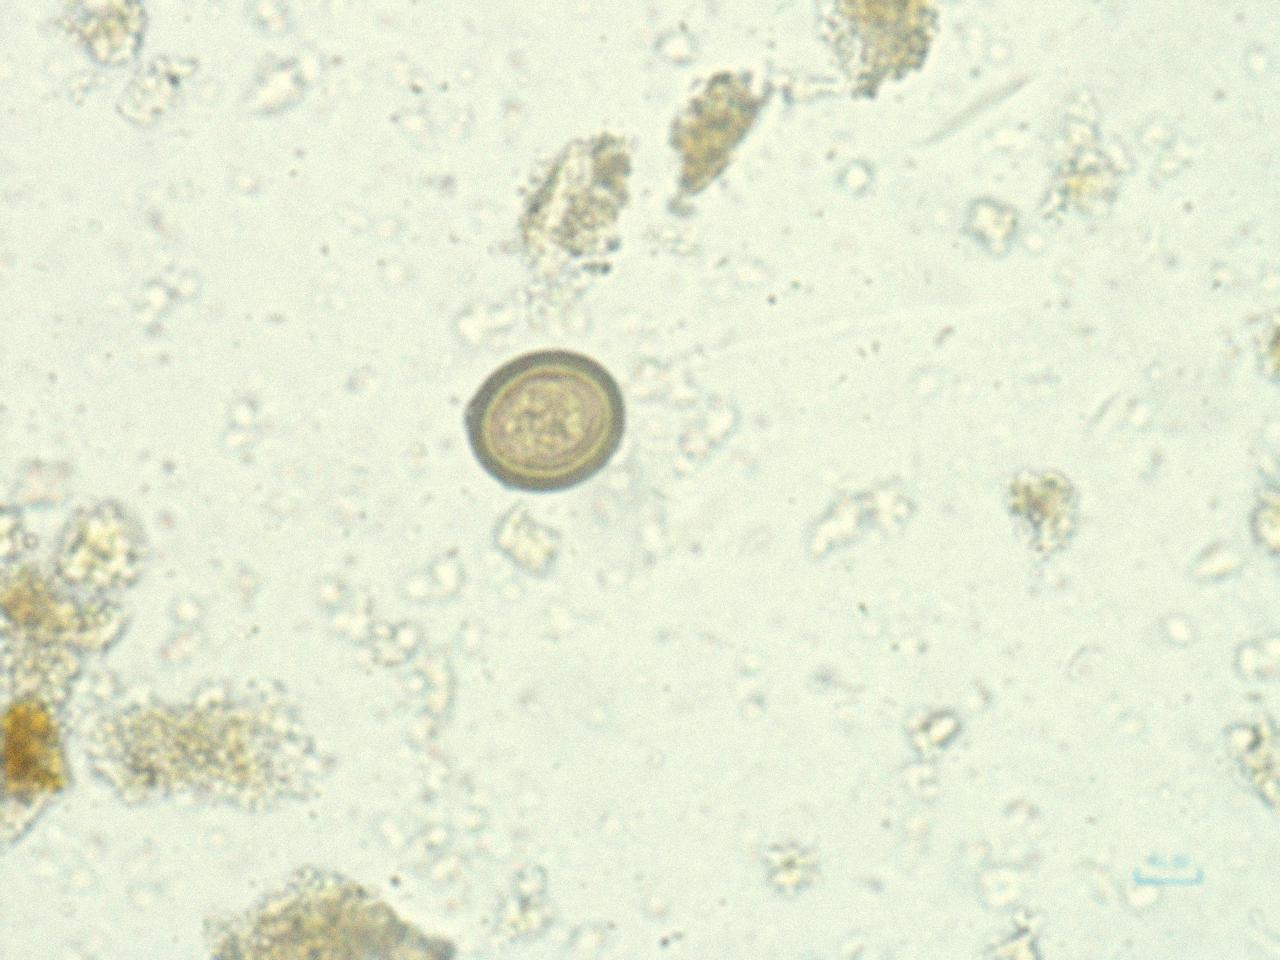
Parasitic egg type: Taenia spp. egg